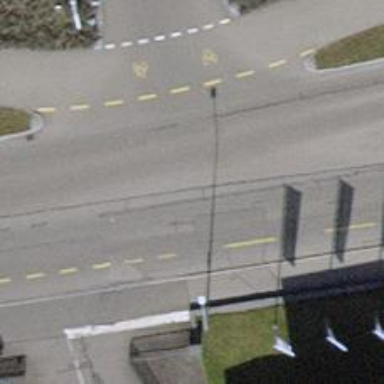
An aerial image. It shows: Unclassified asphalt road with separate sidewalk.